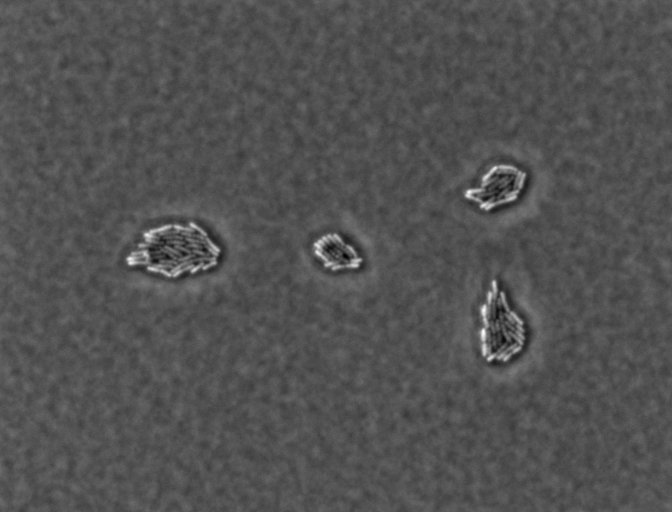
Salmonella enterica Typhimurium